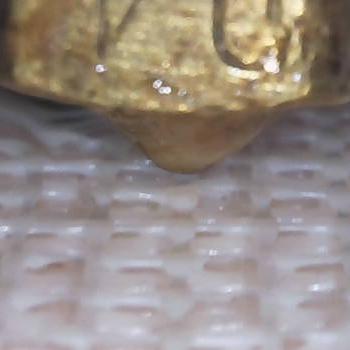
Flow rate: 37%